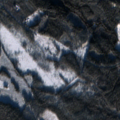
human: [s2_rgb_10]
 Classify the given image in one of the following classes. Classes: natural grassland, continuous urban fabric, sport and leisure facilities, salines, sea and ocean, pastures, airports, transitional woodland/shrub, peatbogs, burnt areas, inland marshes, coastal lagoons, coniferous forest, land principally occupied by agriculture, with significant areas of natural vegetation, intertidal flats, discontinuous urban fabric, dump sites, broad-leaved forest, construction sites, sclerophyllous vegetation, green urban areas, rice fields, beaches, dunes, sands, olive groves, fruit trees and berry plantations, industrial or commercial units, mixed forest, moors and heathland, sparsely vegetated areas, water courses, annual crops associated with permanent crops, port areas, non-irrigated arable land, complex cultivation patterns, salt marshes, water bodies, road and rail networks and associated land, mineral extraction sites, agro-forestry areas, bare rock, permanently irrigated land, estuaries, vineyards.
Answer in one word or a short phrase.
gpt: coniferous forest, mixed forest, transitional woodland/shrub